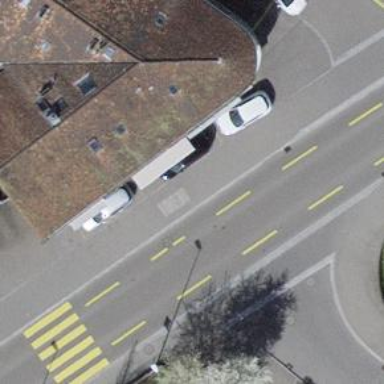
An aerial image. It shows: Asphalt residential road with designated cycle lane.